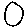
Label: circle